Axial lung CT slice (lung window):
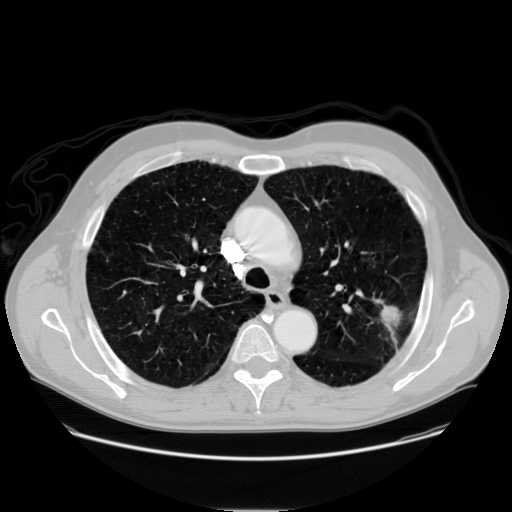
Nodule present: yes
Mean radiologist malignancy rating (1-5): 4.75